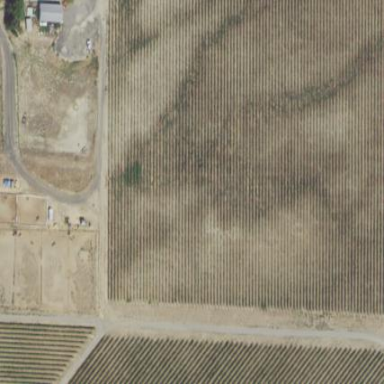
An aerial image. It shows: Vineyard with grape crops.